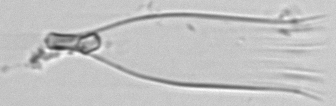
Label: Favella